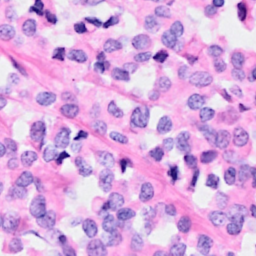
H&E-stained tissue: Breast